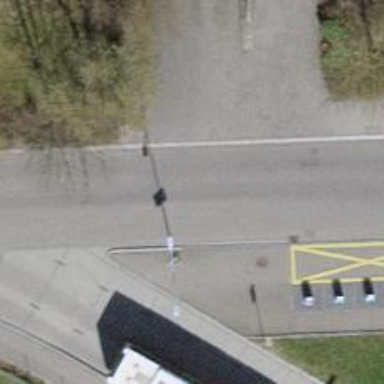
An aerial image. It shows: Unclassified road with asphalt surface and sidewalk on the left.